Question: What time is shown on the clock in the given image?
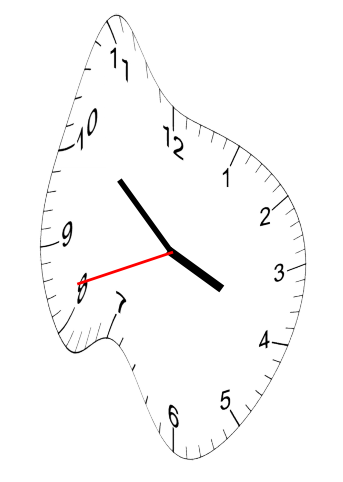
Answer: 03:51:42